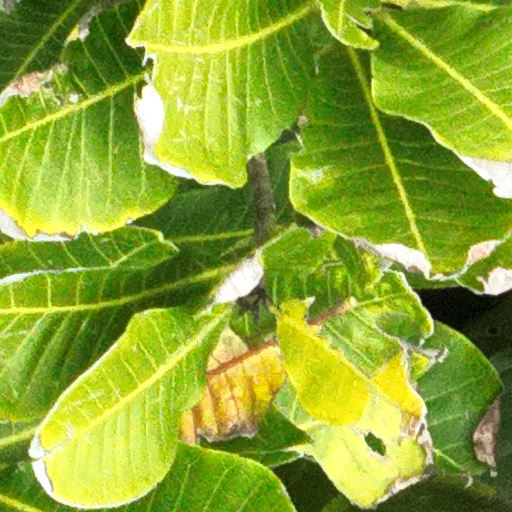
Species: Anacardium excelsum
GBIF accepted scientific name: Anacardium excelsum
Crown area (m\u00b2): 157.937